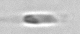
Label: flagellate_morphotype3